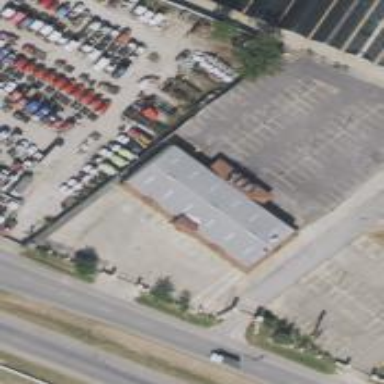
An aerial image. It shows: Car repair building.